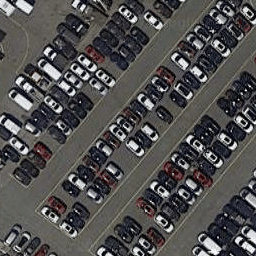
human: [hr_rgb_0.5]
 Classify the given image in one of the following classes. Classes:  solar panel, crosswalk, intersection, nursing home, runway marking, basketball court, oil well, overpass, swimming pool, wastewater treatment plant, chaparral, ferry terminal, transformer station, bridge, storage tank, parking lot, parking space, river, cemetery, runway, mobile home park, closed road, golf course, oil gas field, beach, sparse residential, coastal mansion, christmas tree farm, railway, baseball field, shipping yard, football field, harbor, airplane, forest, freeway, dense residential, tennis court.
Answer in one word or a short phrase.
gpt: parking lot